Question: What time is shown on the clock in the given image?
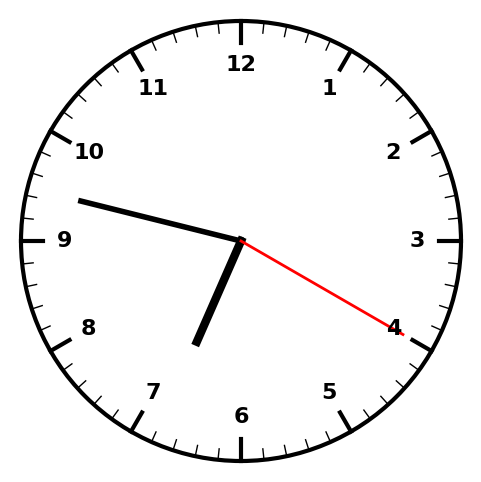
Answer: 06:47:20